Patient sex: M
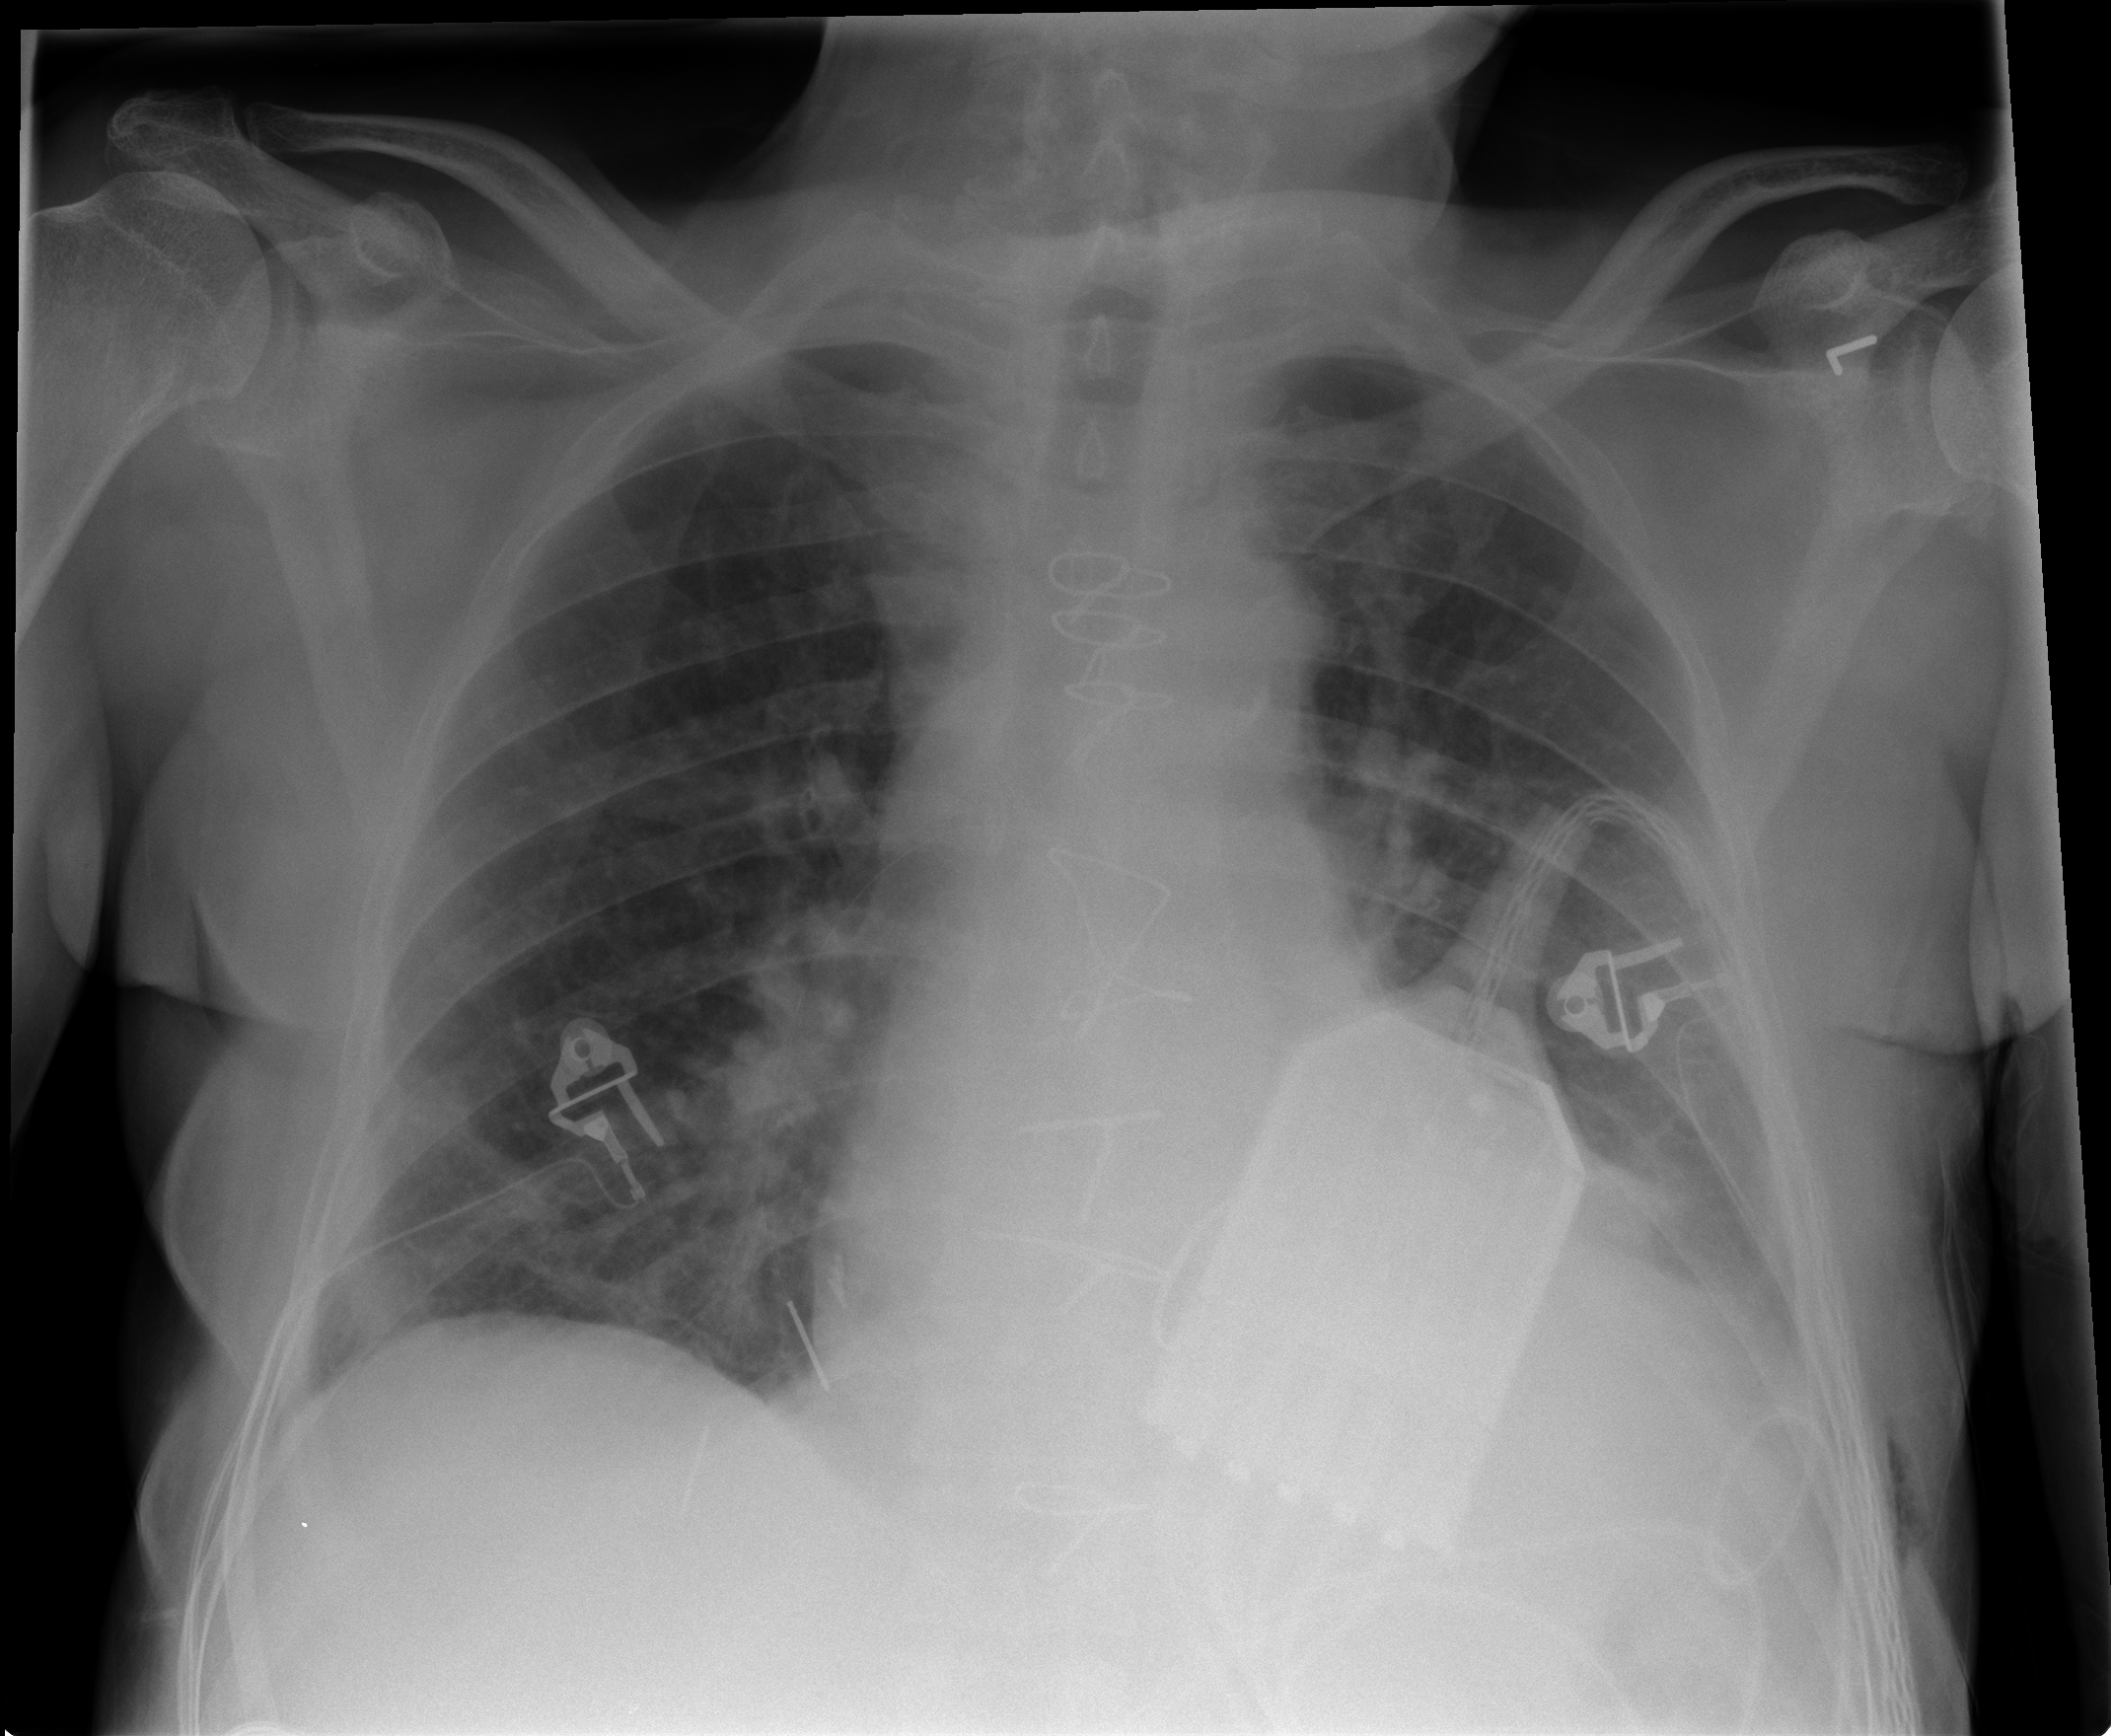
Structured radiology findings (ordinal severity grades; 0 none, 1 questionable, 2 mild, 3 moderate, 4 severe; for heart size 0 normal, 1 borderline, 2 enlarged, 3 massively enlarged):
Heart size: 0
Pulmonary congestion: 1
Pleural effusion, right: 0
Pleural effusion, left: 2
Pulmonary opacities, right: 1
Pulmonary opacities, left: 0
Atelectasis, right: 0
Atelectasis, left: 0